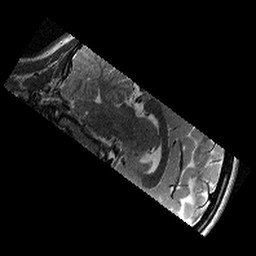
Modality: T2w
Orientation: sagittal
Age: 10
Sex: female
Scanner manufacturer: siemens
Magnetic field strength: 3 T
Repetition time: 9.23 s
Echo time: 0.067 s